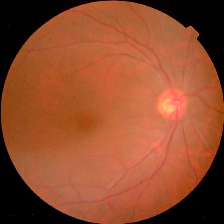
Diabetic retinopathy grade: No DR